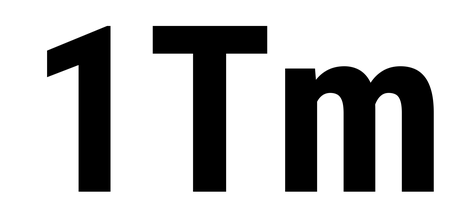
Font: Roboto_Condensed_Bold